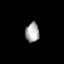
Tissue: skin
Cell type: Epithelial cells
Senescence score: 0.906
Nuclear area (px): 267
Mean DAPI intensity: 166.367